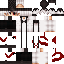
A female human skin with dark skin, wearing brown bald dressed in a black suit and black pants, featuring a closed mouth.